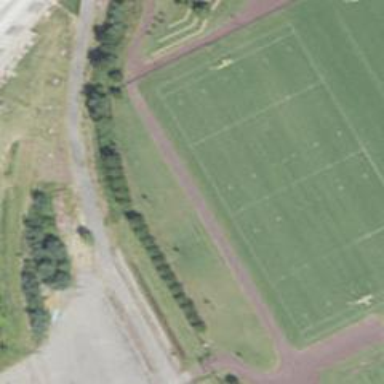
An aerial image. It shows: Pitch for American football.